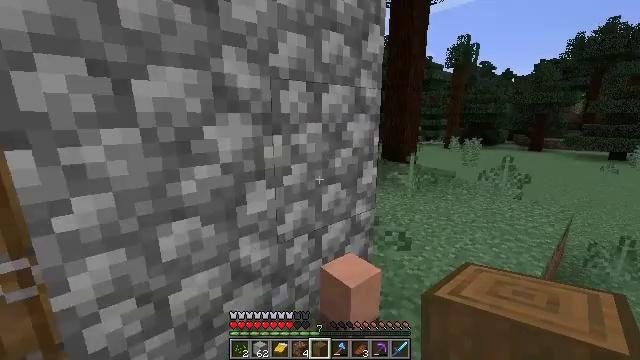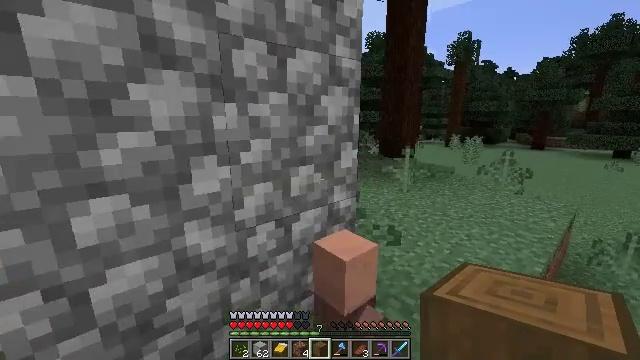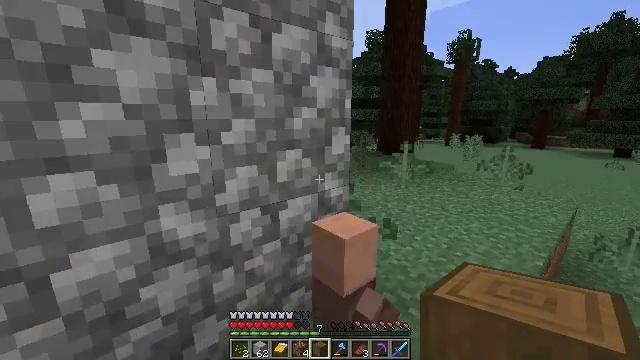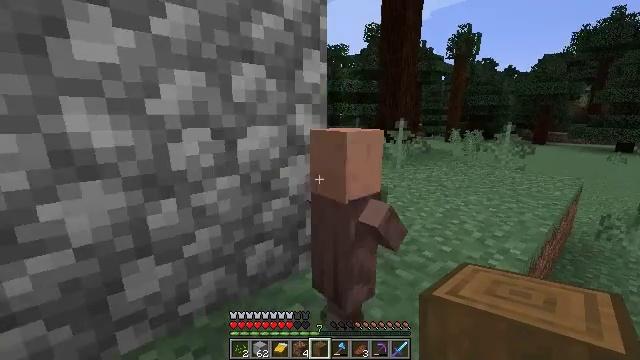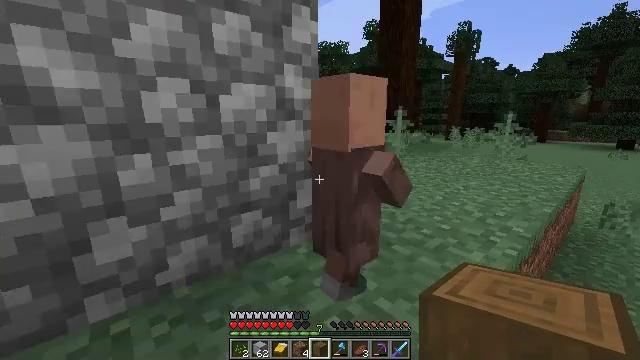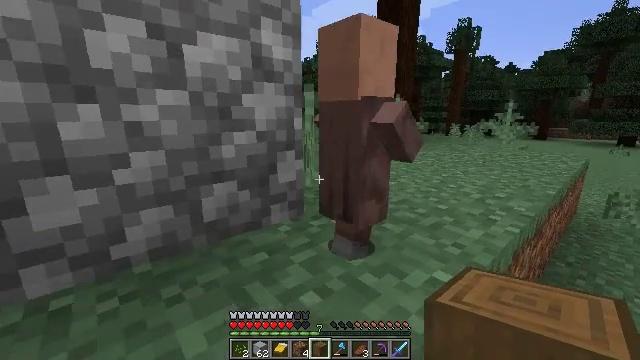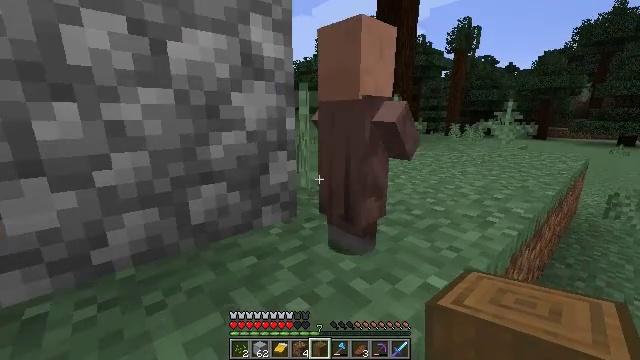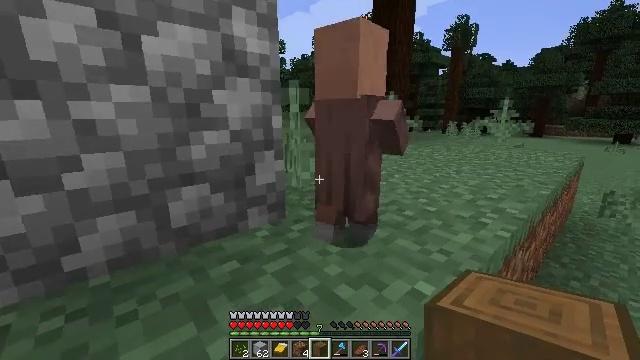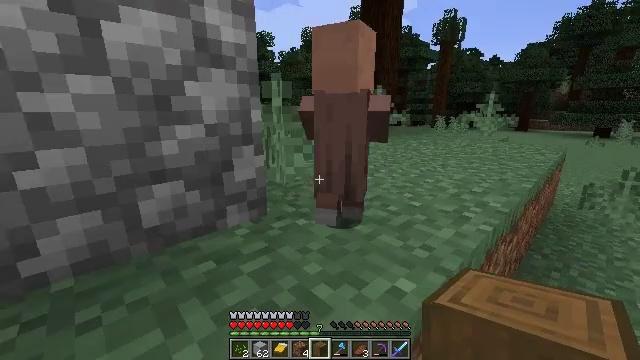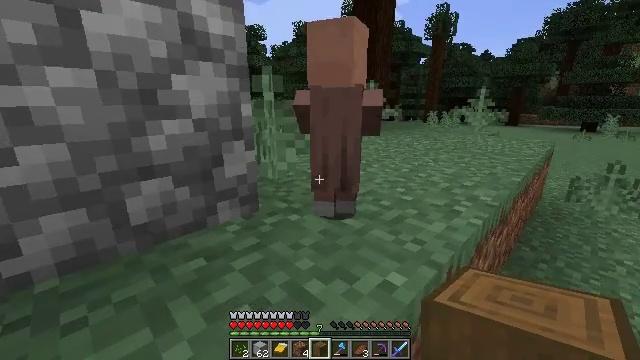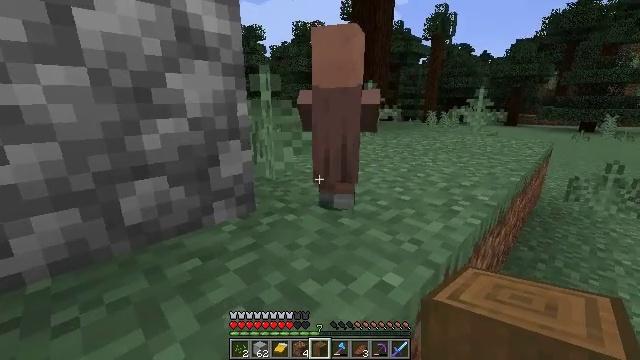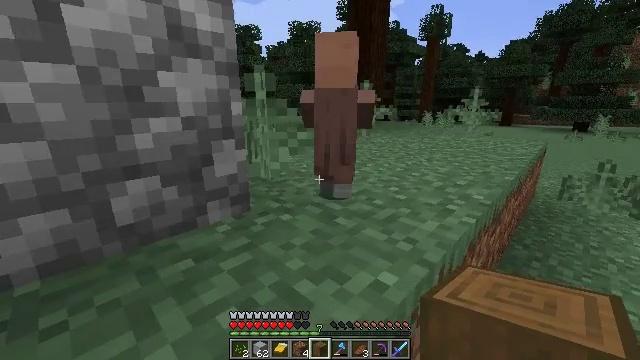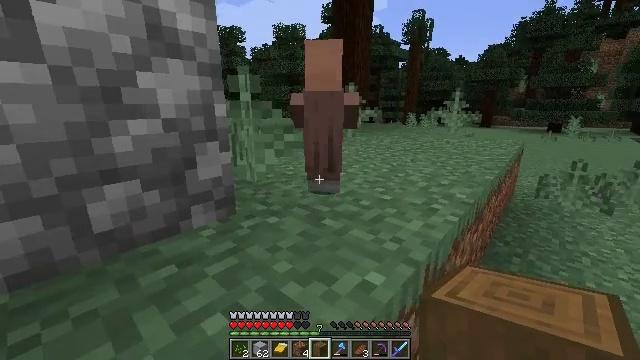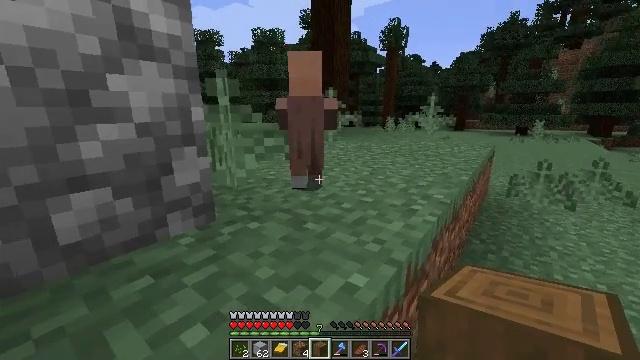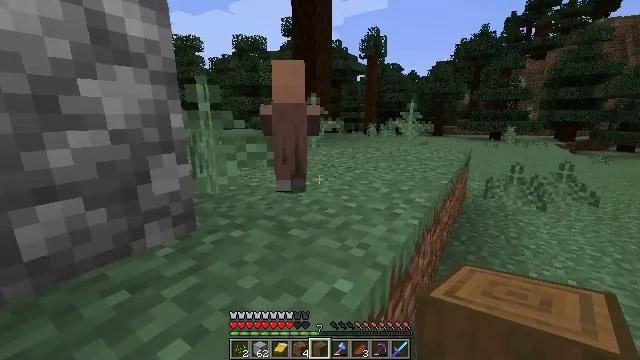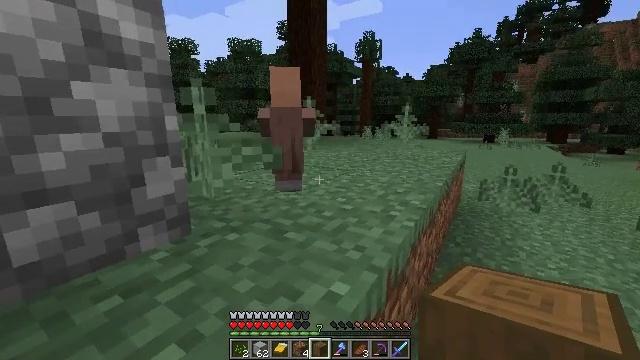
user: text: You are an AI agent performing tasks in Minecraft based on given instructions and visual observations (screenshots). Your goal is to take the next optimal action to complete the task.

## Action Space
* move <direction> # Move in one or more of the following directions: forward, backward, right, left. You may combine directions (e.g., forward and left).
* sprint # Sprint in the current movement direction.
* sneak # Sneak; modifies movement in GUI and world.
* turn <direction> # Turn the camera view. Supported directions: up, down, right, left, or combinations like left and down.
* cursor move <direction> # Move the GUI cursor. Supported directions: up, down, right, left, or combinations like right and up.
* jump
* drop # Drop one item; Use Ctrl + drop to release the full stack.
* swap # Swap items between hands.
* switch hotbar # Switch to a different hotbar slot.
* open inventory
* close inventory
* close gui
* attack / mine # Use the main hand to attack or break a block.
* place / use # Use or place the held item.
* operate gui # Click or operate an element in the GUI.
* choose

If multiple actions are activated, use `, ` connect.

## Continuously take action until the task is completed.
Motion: motion action
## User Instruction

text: Mine the spruce door to collect it.
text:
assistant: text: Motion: no_op
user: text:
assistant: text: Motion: no_op
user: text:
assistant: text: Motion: no_op
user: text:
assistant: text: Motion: no_op
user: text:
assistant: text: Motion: no_op
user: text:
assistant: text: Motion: no_op
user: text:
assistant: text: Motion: no_op
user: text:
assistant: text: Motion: turn right and down
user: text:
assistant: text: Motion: turn right and down
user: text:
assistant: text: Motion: no_op
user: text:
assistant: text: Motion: no_op
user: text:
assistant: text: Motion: turn right
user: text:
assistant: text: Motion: turn right
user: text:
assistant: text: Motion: turn right and up
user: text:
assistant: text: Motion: no_op
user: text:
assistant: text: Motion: no_op
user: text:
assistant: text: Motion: no_op
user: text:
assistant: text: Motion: move right
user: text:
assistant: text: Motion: move forward and move right
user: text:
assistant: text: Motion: move forward and move right
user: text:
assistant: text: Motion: move forward and move right
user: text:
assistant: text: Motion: move forward and move right, turn left
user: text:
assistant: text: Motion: move forward and move right, turn left
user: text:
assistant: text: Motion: move forward and move right, turn left and up
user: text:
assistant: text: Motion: move right, turn left and up
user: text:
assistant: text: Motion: move right, turn left and up
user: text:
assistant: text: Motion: move right, turn left
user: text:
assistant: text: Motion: no_op
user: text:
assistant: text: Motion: no_op
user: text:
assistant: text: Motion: no_op